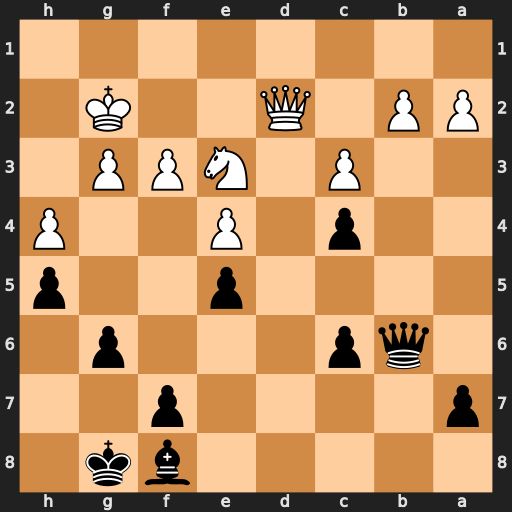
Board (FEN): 5bk1/p4p2/1qp3p1/4p2p/2p1P2P/2P1NPP1/PP1Q2K1/8
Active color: b
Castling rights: -
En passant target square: -
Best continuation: Bh6 Nxc4 Bxd2 Nxb6 axb6